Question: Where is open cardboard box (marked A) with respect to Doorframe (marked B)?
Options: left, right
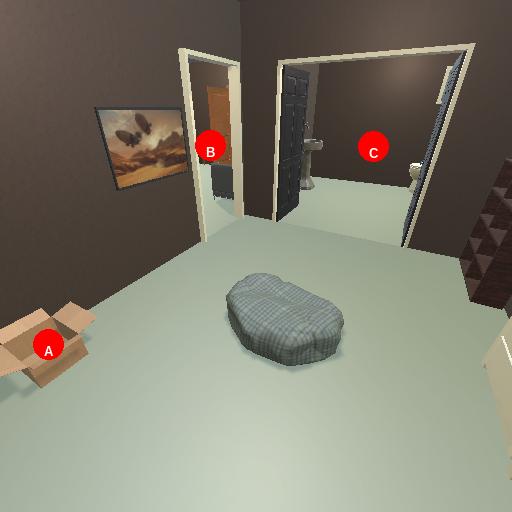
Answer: left